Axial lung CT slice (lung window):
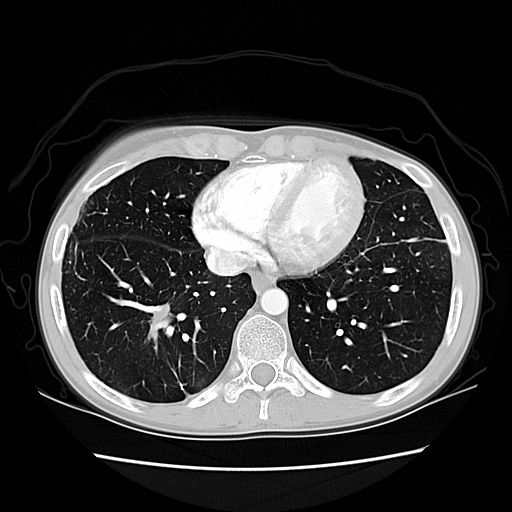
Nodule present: no